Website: apple
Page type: orders-overview
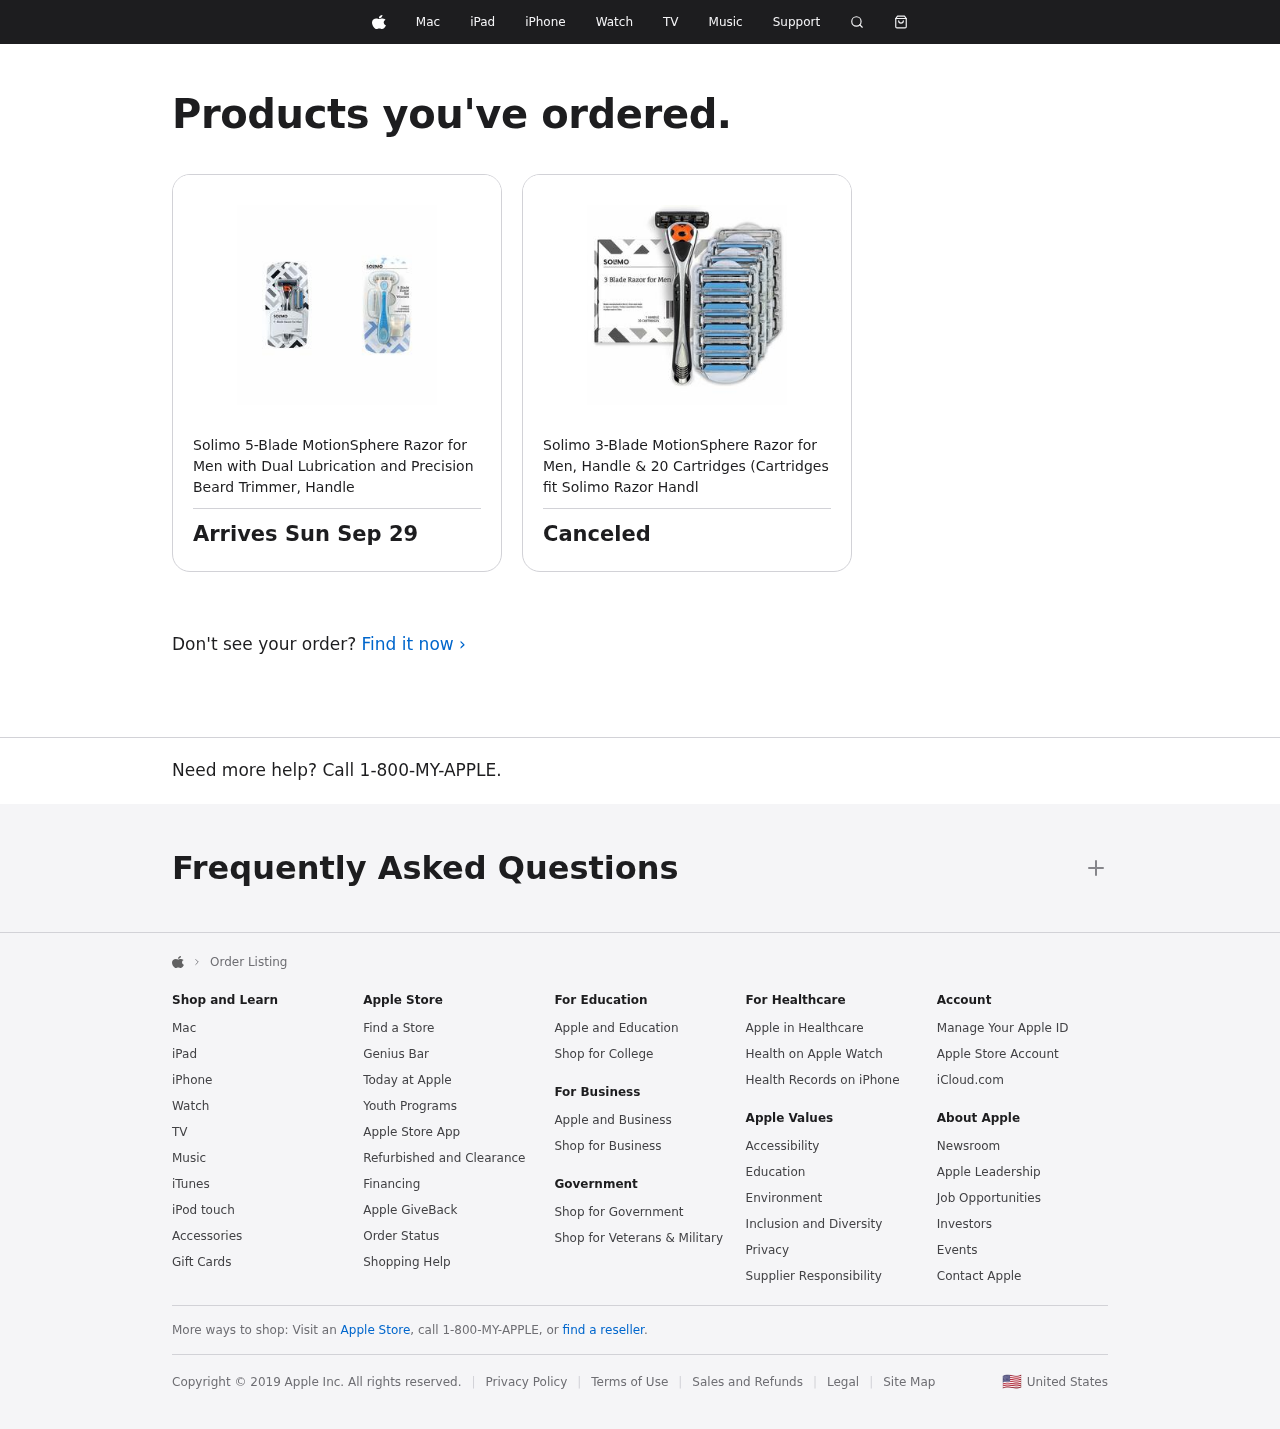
Product elements: key: PRODUCT1_NAME
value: Solimo 5-Blade MotionSphere Razor for Men with Dual Lubrication and Precision Beard Trimmer, Handle
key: PRODUCT2_NAME
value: Solimo 3-Blade MotionSphere Razor for Men, Handle & 20 Cartridges (Cartridges fit Solimo Razor Handl
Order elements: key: ORDER_DELIVERY_DATE
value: Arrives Sun Sep 29